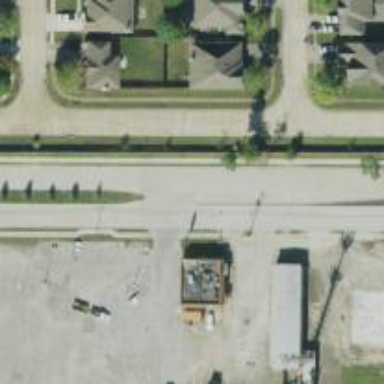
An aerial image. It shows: Asphalt road at the secondary link level.